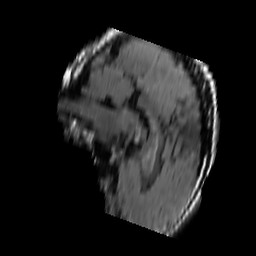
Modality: FLAIR
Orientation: sagittal
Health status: ill
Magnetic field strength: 3 T